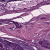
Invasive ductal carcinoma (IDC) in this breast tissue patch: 0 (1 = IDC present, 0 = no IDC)